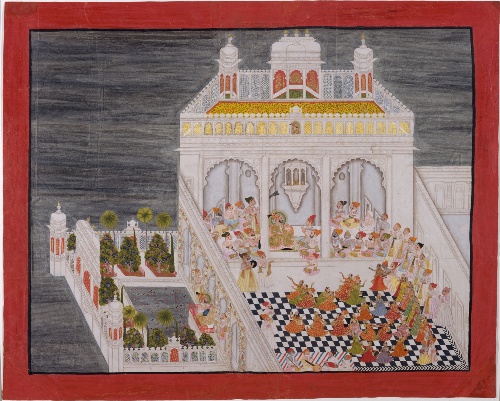
Artist: Bhima|Kesu Ram|Bhopa|Nathu
Artist bio: |Indian|Indian|Indian
Date: dated 1767
Object type: Folio
Classification: Paintings
Medium: Ink, opaque watercolor, and gold on paper
Culture: India (Rajasthan, Mewar, Udaipur)
Dimensions: Page: 26 5/8 x 32 7/8 in. (67.6 x 83.5 cm)
Image: 22 3/4 x 29 3/16 in. (57.8 x 74.1 cm)
Department: Asian Art
Credit line: Purchase, Mr. and Mrs. Herbert Irving, Mr. and Mrs. Arthur Ochs Sulzberger, and Mr. and Mrs. Henry A. Grunwald Gifts, in honor of Mr. and Mrs. Gustavo Cisneros, 1994
Accession year: 1994
Repository: Metropolitan Museum of Art, New York, NY
Tags: Performance|Palaces|Kings|Spectators|Dancing